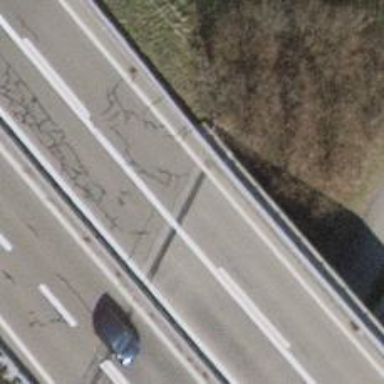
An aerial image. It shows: Asphalt surface bridge for trunk link highway.